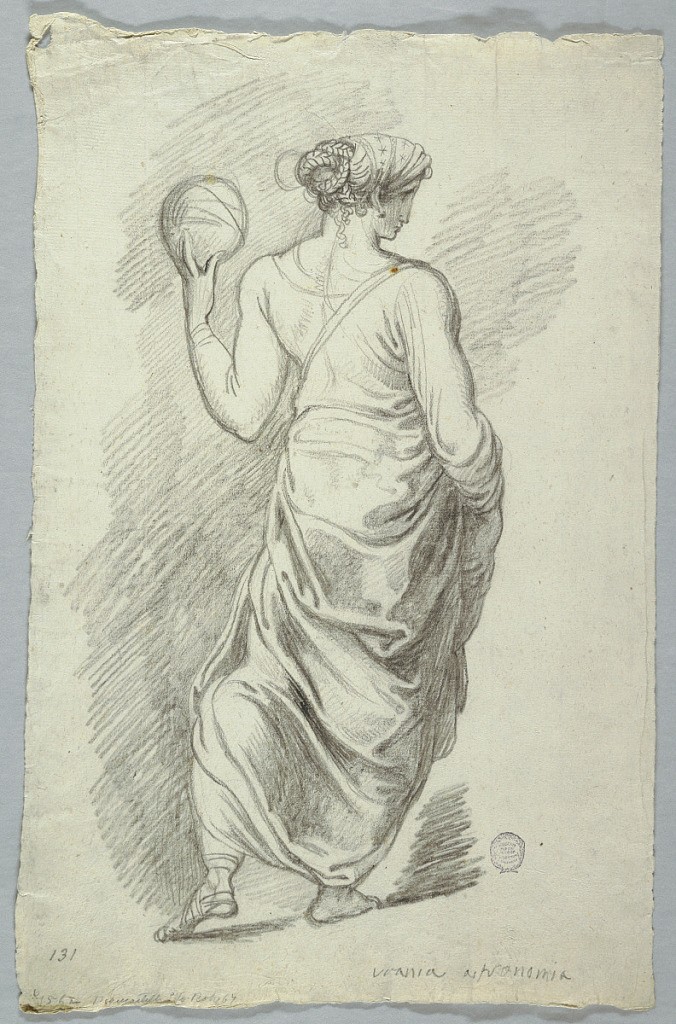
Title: Urania, Muse of Astronomy
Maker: Felice Giani, Italian, 1758–1823
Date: ca. 1805
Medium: Black chalk on laid paper
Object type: Drawing
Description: A walking woman, seen from behind, holding a ball in her left hand.